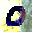
Label: 0